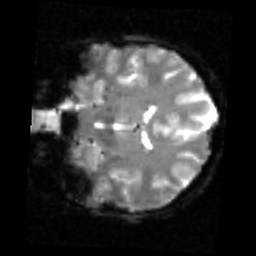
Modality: inplaneT2
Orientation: coronal
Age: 26
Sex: male